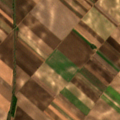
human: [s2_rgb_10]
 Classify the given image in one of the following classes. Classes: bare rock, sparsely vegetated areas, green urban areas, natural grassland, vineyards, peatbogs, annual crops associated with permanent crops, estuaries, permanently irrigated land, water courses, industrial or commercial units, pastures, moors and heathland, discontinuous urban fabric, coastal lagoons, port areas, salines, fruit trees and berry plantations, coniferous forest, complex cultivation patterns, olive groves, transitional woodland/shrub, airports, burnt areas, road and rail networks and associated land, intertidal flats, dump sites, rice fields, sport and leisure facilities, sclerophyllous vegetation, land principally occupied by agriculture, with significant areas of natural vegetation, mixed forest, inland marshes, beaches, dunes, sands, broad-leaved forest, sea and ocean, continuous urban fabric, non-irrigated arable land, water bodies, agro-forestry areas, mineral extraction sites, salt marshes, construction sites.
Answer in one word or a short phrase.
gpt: non-irrigated arable land, land principally occupied by agriculture, with significant areas of natural vegetation